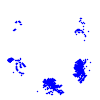
Particle: kaon